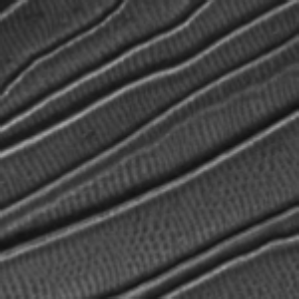
Label: frost